Question: when I search for a keyword in Google, the listing for my site has 2 phone number in the result.

I want to know why Google shows these numbers? (These numbers are not in my main text.) How can I add phone numbers in Google results? (What quality should they have?)
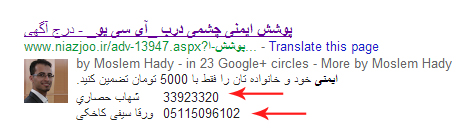
Answer: Google (and other Search Engines) uses <URL>
'''
<div itemscope itemtype="http://schema.org/LocalBusiness">
<span itemprop="telephone"><a href="tel:<PHONE>">Link Text Here</a></span>
</div>
'''
If you are going to use phone number I strongly recommend your take advantage of all of the possibilities such as Address, Reviews, Maps, Logo and so on. Full Local Business <URL>.
There are other ways of achieving this sort of effect, for example, to get your picture next to a authored post you would add a link somewhere in the page going to a Google+ Profile like this
'''
<a href="https://plus.google.com/your_profile_id/?rel=author">Tim Baker</a>
'''
Google also has a <URL> has bits to it as well.